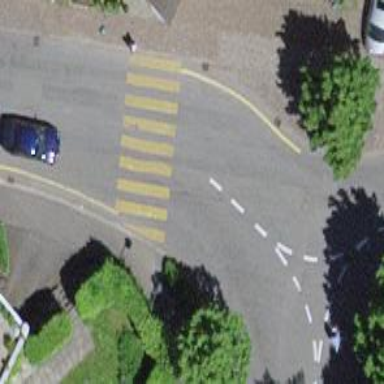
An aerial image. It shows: Marked crossing on the road.